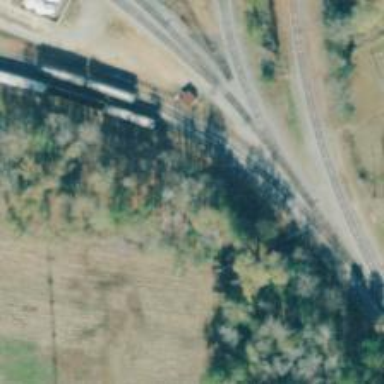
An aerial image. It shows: Railway spur service line primarily used for agricultural freight transportation.